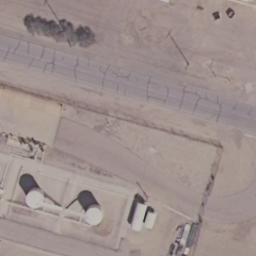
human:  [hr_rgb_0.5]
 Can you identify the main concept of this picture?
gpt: storage tanks